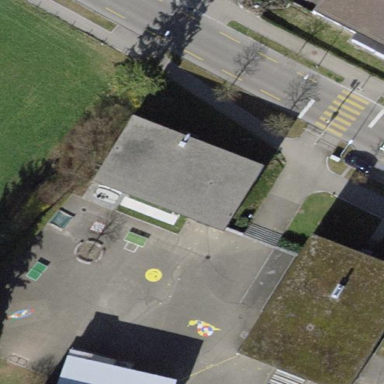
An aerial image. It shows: School building.